Question: Am having a bit of challenge in laying out my form using sizers in wxPython, i would appreciate if someone would give me head start in laying out my form as shown in the image.

Please share the sources.
Thanks
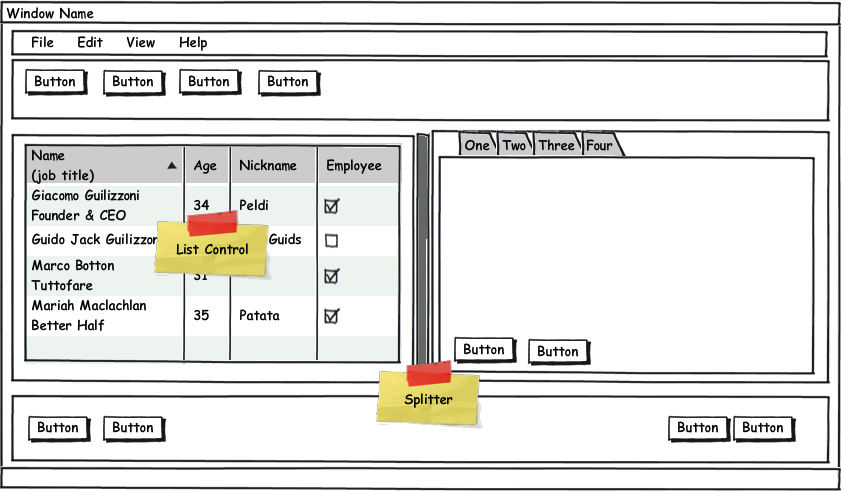
Answer: I would not mess with sizers manually when designing a complex gui. Just, please, use <URL> and customize manually afterwards.
It took 15 minutes to do this, mistakes included (I did not filled the list control, sorry):

This is the process I followed:
'''
1) Add a Frame widget, select a wx.Frame.
2) Customize wx.Frame properties:
Give the Frame a MenuBar (the property dialog for the menubar appears).
Customize MenuBar: Add File, Edit...
Go back to the Frame properties' View (click the Frame icon on the wxglade Tree View).
(not nice but it's the way I found to go in and out from Menu and StatusBar dialogs).
Give the wx.Frame a StatusBar. Go back (click the Frame icon in the wxglade Tree View).
3) Create 3 vertical slots from the default BoxSizer (right-click on the sizer + add * 3)
1st slot:
Add a BoxSizer with 5 horizontal slots
Set proportion=0 to the sizer, set border=5 and mark wxALL
Add 4 Buttons and a Spacer in those slots
Mark EXPAND and set proportion=1 in the Spacer properties.
2nd slot:
Add a SplitterWindow. Select Vertical type.
Optionally set border=5 with wxALL
Add a BoxSizer to each section of the SplitterWindow
At its left, add a ListCtrl
At its right, add a NoteBook
Customize NoteBook:
Add 4 sheets.
Add BoxSizer with 2 vertical slots to first notebook sheet.
1st slot: insert a wx.Panel.
2nd slot: add a BoxSizer with 3 horizontal slots.
Set proportion=0 to the sizer.
Add 2 buttons and 1 Spacer in those slots.
Mark EXPAND and set proportion=1 in the Spacer properties.
3rd slot:
Add a BoxSizer with 5 horizontal slots.
Set proportion=0 to the sizer, set border=5 with wxALL
Add 2 Buttons, 1 Spacer and 2 Buttons more.
Mark EXPAND and set proportion=1 in the Spacer properties.
4) Give background colour to the Frame.
(Choose wisely, you still have 5 minutes left of the 15 allotted).
'''
And finally, customize labels, sizer and widget names, etc.
Save the wxGlade file for future changes and produce the Python file (In the top Application dialog).
Do not modify the generated file, instead import and subclass your Frame in another file to code its functionality.
In my experience there are some differences in Linux and Windows with sizers and backgrounds. In Linux, do not use the default Frame's BoxSizer as indicated in step 3. Instead add an wx.Panel on it, add a BoxSizer to the Panel and continue building from this sizer.